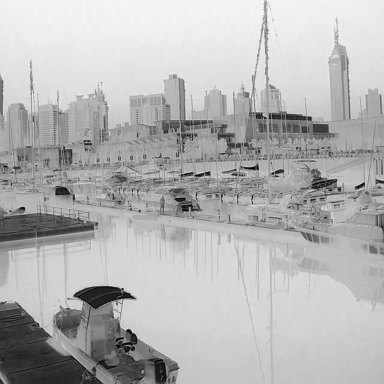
There are four canoes in the infrared image.